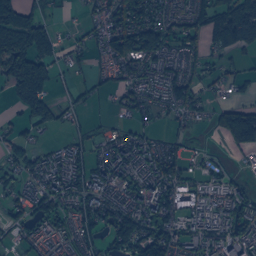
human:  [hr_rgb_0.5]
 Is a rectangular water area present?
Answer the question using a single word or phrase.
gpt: yes

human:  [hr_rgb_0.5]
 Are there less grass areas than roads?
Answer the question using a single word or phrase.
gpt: yes

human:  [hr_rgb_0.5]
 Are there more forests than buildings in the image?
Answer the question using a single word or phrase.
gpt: no

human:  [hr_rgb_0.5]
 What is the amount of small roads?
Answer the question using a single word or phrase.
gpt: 1263

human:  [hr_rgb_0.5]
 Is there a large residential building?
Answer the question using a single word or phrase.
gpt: yes

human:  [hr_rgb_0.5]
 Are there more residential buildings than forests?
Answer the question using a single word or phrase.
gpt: yes

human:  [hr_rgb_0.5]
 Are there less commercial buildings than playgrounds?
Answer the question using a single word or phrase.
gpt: no

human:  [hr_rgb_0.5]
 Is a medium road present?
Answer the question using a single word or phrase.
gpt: no

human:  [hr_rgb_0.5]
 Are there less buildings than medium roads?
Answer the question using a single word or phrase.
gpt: no

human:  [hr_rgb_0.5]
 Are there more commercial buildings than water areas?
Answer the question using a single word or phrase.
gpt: no

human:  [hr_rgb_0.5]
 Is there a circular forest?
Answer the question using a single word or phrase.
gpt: yes

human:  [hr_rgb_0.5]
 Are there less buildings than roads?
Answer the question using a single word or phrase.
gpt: no

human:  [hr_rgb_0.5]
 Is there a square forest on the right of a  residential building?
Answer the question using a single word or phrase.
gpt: yes

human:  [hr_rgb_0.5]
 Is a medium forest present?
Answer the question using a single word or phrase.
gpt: yes

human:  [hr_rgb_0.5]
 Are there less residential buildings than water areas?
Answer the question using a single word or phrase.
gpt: no

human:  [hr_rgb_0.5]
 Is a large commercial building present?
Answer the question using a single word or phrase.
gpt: yes

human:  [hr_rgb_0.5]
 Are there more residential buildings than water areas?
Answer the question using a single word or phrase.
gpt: yes

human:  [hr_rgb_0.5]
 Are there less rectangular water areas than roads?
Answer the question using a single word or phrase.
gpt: yes

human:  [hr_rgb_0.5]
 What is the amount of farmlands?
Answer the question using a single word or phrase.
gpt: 18

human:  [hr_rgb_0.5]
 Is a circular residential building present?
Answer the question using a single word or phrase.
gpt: yes

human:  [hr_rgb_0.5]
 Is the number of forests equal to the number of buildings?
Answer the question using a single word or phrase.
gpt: no

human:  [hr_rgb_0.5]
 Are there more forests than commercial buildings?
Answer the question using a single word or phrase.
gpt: yes

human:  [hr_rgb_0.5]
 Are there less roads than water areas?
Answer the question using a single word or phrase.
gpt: no

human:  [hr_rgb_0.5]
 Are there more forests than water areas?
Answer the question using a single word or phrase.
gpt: yes

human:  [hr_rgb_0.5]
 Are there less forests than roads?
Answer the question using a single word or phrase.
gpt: yes

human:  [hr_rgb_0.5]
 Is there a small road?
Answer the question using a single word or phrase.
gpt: yes

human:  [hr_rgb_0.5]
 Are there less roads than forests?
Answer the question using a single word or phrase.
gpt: no

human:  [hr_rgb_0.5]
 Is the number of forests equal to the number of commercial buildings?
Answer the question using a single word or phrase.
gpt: no

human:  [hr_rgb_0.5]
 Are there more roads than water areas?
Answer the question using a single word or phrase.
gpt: yes

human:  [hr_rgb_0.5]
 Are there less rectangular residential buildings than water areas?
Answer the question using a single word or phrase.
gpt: no

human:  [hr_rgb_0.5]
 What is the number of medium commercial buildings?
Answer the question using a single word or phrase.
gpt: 4

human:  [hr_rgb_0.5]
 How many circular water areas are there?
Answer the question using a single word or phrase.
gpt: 5

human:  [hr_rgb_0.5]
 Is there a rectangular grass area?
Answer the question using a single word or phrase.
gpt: yes

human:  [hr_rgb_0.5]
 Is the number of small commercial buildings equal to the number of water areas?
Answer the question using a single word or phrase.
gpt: no

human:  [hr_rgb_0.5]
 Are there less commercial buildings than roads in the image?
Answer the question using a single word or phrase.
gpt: yes

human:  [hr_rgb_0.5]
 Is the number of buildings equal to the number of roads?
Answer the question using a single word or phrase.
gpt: no